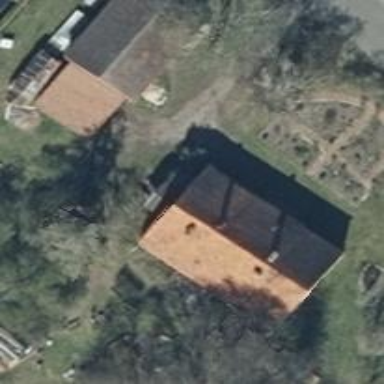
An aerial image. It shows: Charming house with gabled roof. The roof is red in color and oriented along the building.